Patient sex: M
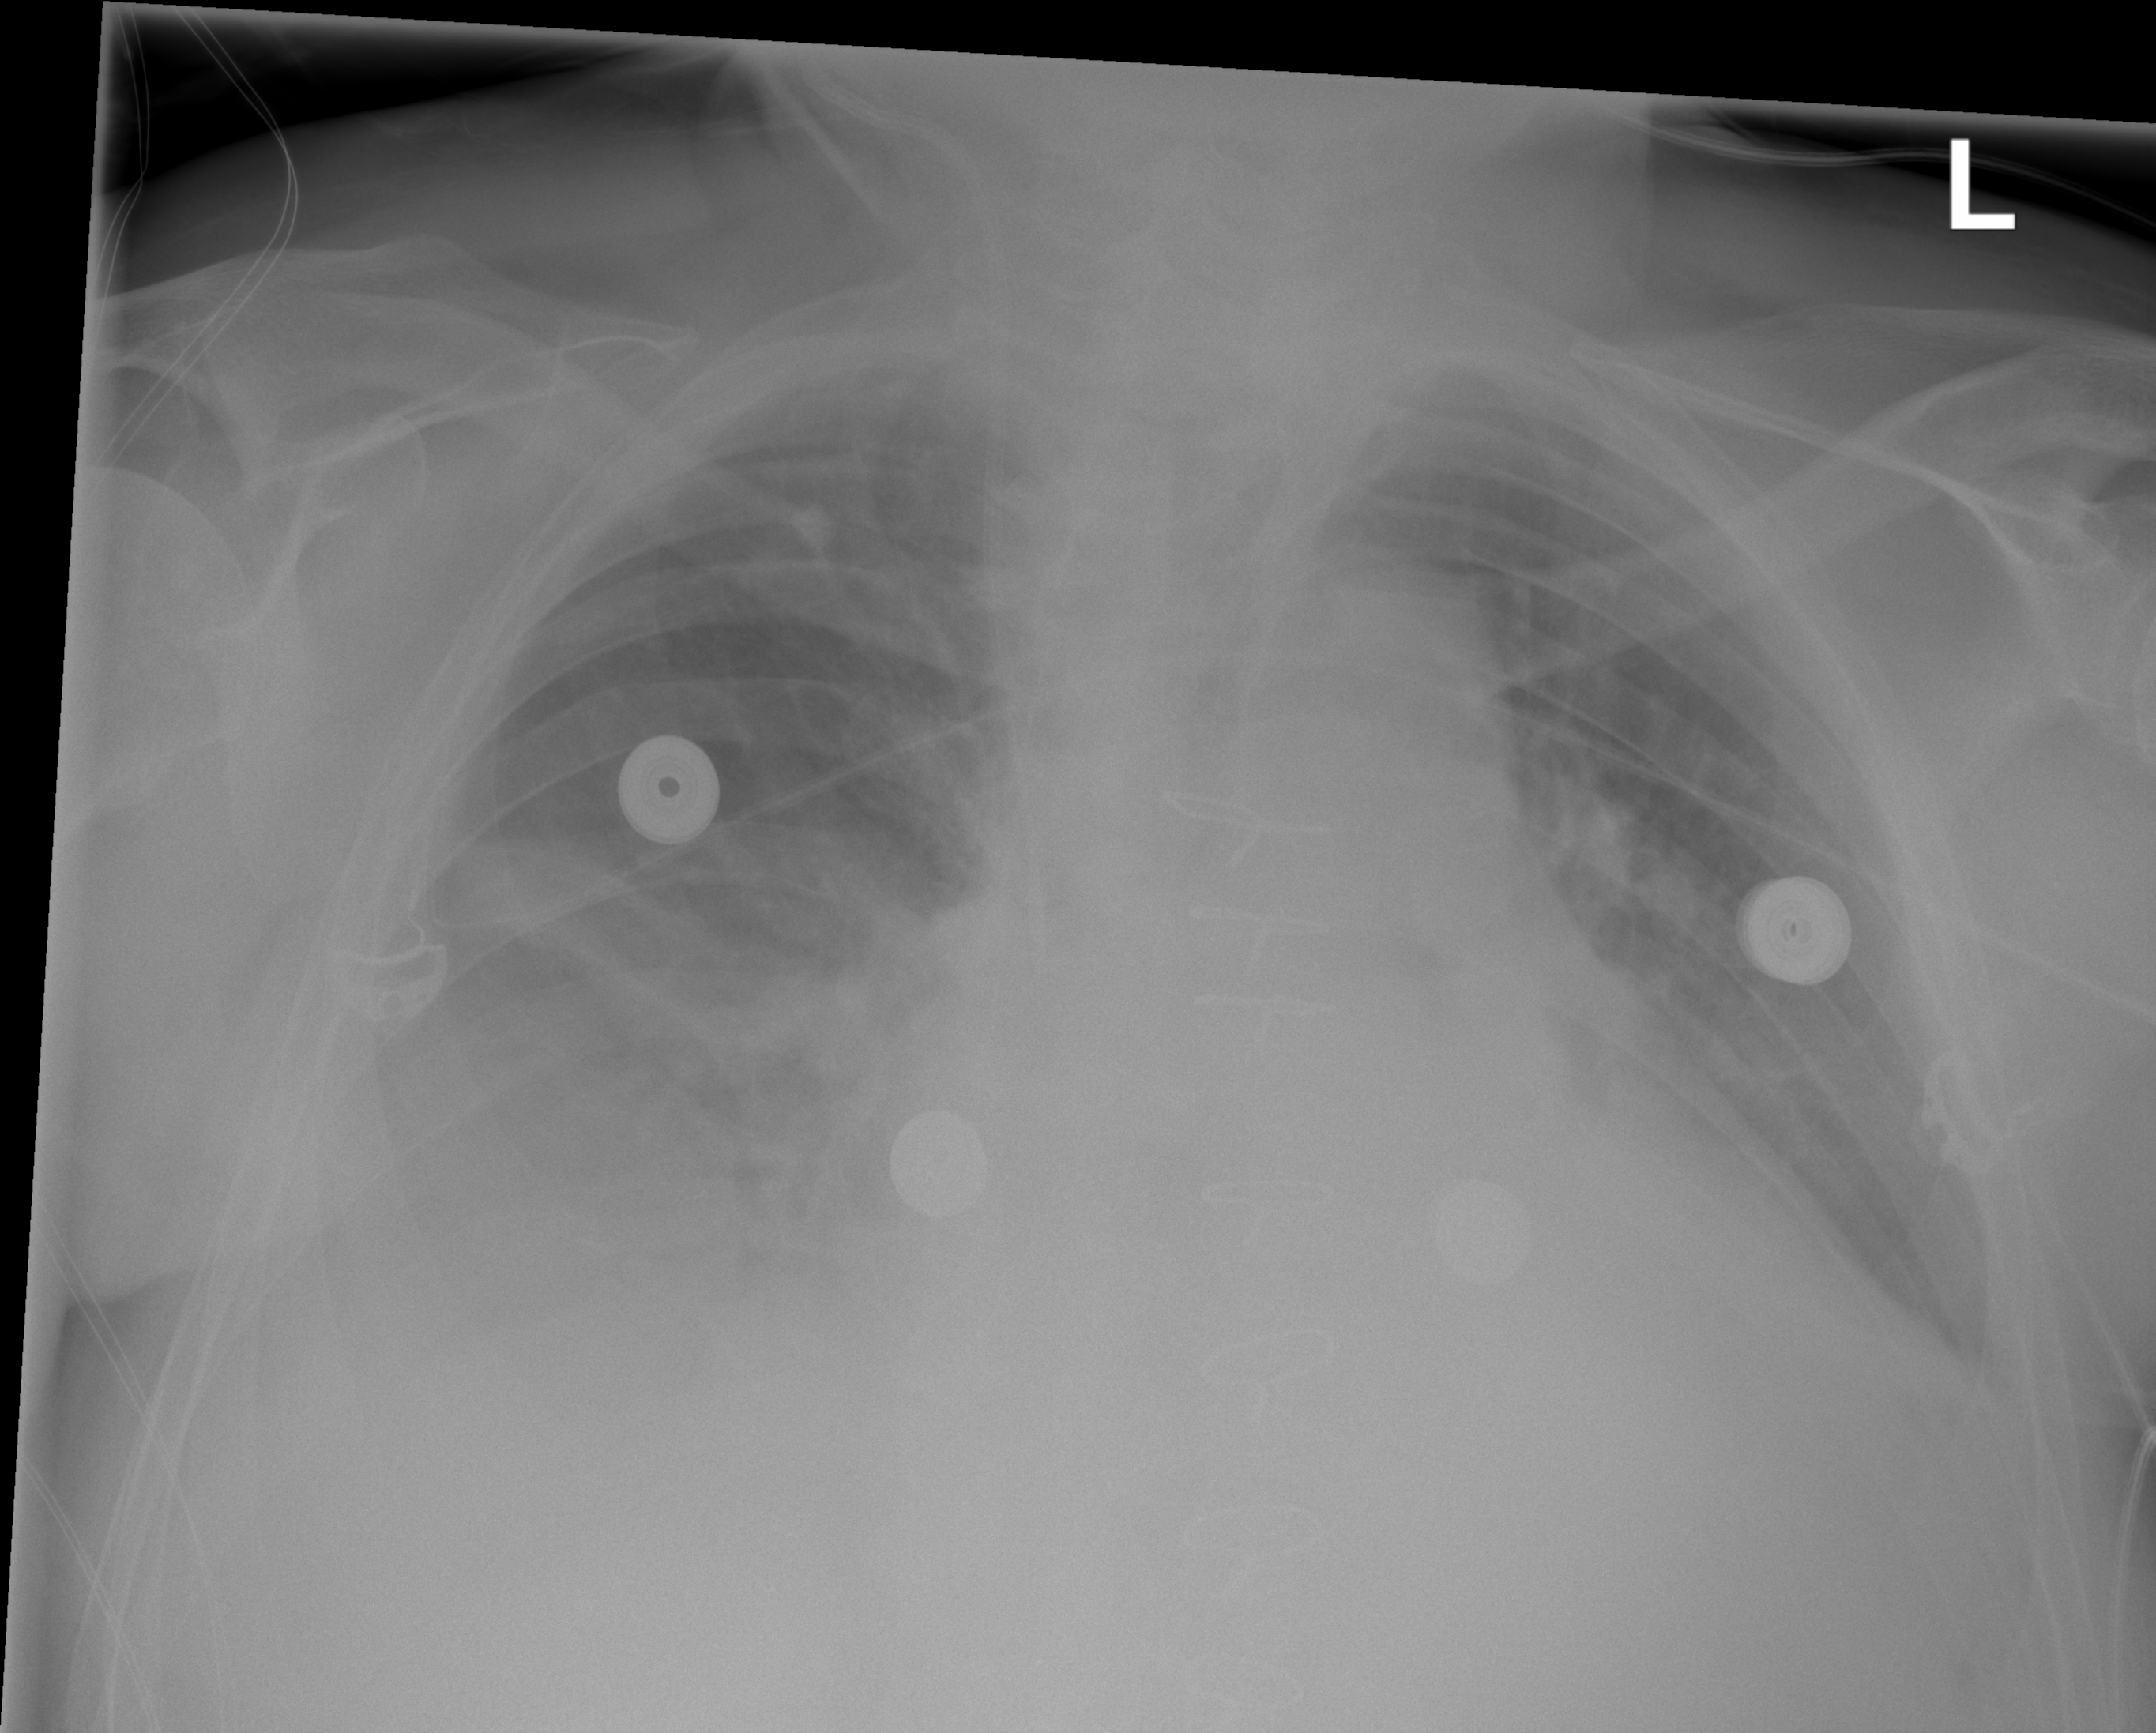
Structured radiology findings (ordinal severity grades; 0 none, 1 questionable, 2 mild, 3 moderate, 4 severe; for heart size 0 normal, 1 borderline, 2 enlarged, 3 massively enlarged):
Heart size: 2
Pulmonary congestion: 0
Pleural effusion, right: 2
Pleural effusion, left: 1
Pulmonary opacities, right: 0
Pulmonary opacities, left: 0
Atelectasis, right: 3
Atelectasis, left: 2